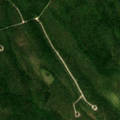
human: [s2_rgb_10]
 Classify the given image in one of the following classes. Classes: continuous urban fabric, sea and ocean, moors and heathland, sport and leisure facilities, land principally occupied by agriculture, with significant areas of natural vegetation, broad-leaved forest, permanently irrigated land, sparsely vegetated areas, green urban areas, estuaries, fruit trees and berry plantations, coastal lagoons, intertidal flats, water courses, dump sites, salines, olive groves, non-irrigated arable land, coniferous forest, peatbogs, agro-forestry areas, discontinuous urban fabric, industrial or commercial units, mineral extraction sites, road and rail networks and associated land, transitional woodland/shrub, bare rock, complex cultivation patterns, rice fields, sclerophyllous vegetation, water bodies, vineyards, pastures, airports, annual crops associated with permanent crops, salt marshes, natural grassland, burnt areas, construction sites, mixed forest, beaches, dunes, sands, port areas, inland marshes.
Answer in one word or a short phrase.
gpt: coniferous forest